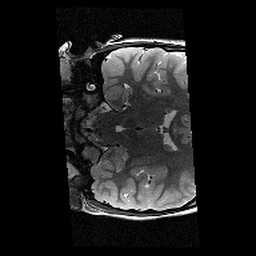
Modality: T2w
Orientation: coronal
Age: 10
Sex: female
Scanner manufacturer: siemens
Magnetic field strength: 3 T
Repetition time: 9.23 s
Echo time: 0.067 s